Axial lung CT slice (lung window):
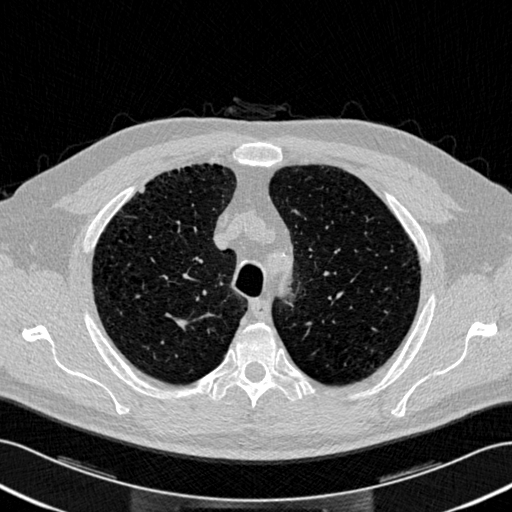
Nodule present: yes
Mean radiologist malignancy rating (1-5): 2